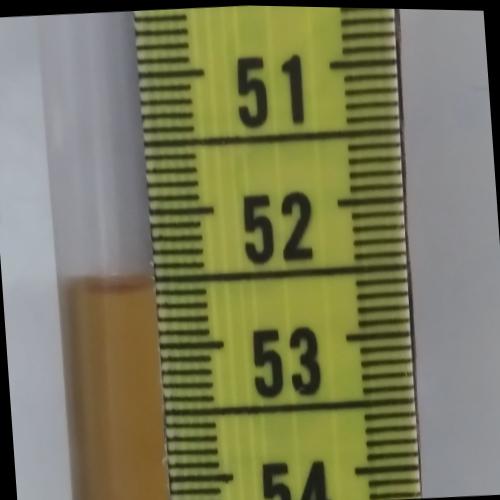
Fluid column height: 52.5 cm